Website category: sports
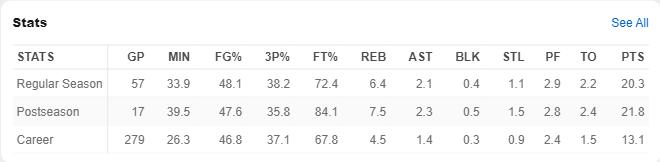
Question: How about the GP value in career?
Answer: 279

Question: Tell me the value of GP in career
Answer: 279

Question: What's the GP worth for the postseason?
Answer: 17

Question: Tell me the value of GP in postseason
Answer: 17

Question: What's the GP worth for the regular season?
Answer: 57

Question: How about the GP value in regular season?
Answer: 57

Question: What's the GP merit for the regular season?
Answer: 57

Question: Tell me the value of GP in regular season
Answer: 57

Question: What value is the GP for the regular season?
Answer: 57

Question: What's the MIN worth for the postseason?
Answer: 39.5

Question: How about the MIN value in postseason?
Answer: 39.5

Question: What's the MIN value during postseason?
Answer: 39.5

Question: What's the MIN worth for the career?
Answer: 26.3

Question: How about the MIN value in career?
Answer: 26.3

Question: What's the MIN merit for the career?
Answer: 26.3

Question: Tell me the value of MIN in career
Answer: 26.3

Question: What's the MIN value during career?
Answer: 26.3

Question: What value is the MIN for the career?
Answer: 26.3

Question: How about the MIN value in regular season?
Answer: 33.9

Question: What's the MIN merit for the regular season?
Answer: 33.9

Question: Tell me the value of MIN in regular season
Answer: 33.9

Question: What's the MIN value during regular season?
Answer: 33.9

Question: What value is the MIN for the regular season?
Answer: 33.9

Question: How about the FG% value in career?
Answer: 46.8

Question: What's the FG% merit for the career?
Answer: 46.8

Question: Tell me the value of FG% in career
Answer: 46.8

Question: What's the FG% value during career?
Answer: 46.8

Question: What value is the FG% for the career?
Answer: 46.8

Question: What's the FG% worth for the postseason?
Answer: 47.6

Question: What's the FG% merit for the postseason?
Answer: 47.6

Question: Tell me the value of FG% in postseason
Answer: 47.6

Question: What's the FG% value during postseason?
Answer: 47.6

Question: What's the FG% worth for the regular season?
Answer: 48.1

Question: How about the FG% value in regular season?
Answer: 48.1

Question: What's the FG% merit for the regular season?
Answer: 48.1

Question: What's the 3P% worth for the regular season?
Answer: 38.2

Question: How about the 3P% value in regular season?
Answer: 38.2

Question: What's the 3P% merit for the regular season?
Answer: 38.2

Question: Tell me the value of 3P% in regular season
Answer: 38.2

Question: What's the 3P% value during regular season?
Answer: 38.2

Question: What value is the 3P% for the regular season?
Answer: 38.2

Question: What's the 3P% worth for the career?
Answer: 37.1

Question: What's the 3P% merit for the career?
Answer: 37.1

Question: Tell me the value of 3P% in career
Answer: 37.1

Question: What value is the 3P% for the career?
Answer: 37.1

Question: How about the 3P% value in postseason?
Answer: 35.8

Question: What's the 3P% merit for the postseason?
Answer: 35.8

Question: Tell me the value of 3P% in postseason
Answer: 35.8

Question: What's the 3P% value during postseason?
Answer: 35.8

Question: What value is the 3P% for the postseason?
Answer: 35.8

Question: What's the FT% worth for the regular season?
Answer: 72.4

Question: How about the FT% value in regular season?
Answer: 72.4

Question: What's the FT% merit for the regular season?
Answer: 72.4

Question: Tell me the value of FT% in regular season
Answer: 72.4

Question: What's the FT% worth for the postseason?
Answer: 84.1

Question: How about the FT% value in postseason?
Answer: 84.1

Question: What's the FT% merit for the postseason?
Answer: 84.1

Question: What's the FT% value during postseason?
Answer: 84.1

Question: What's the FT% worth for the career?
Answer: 67.8

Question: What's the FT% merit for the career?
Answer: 67.8

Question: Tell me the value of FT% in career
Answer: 67.8

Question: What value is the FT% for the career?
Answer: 67.8

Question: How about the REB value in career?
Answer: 4.5

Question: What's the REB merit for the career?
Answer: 4.5